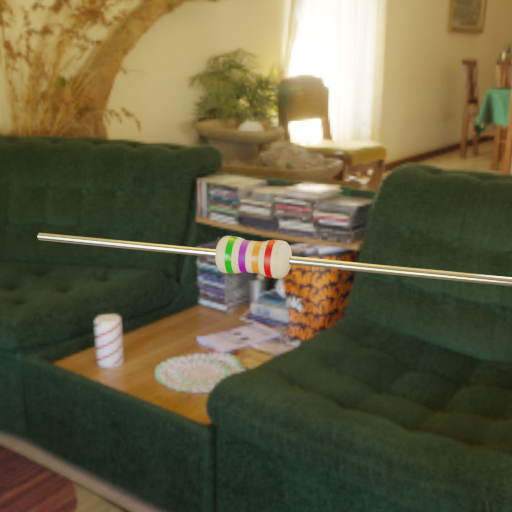
Resistor colour bands (in order): green, violet, orange, red